Aerial crown-view tile of a tropical tree (Barro Colorado Island, Panama), acquired 20250616:
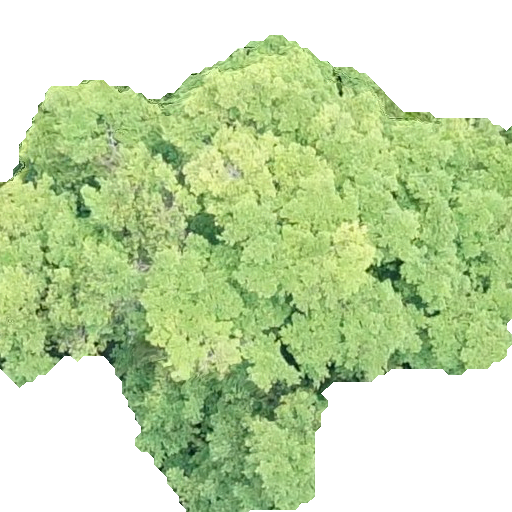
Species: Terminalia amazonia
GBIF accepted scientific name: Terminalia amazonica
Crown area: 259.766 m²